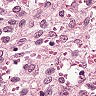
Metastatic tissue present: no